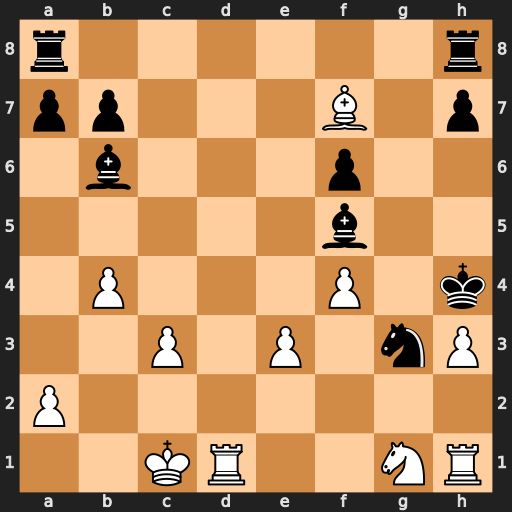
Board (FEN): r6r/pp3B1p/1b3p2/5b2/1P3P1k/2P1P1nP/P7/2KR2NR
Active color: w
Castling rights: -
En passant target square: -
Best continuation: Nf3#